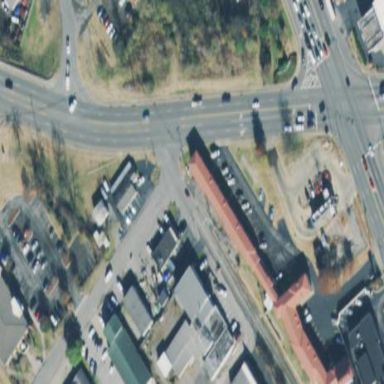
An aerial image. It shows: Building that is motel.